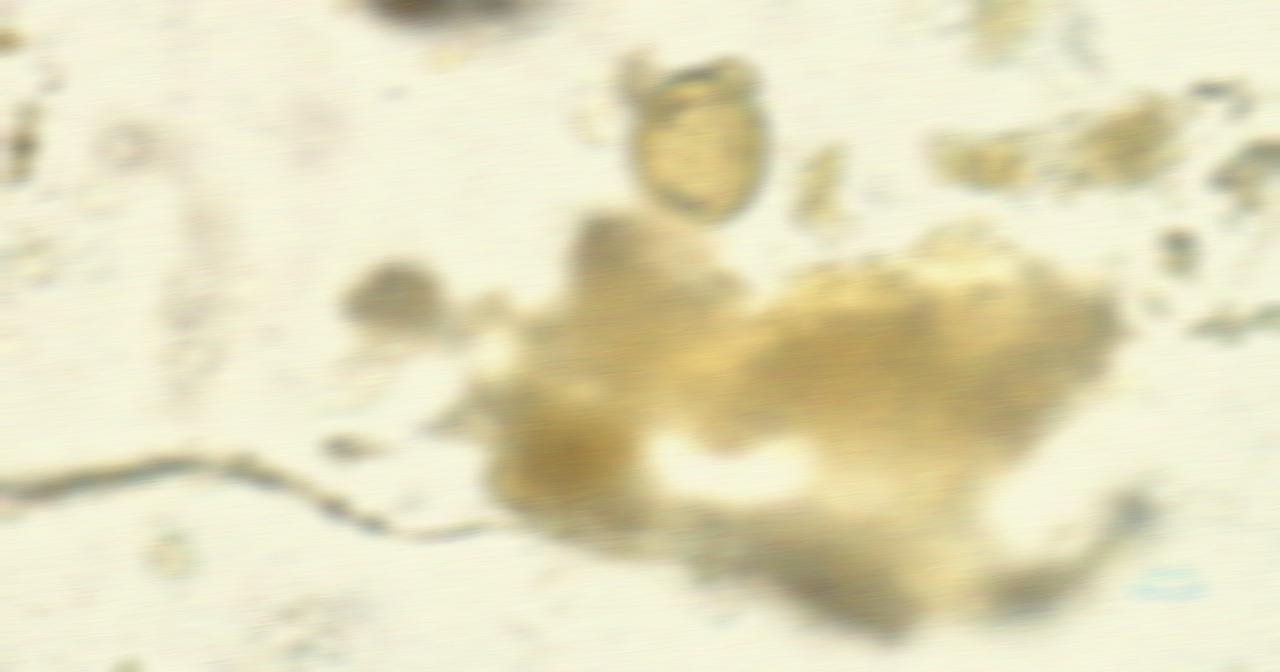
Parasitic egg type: Taenia spp. egg